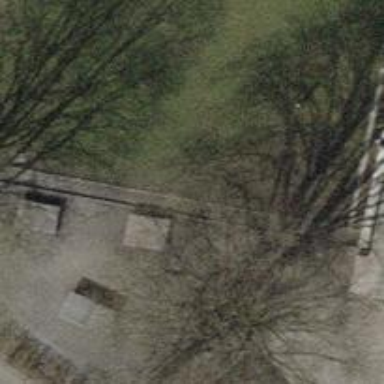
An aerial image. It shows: Picnic table located in leisure land area.